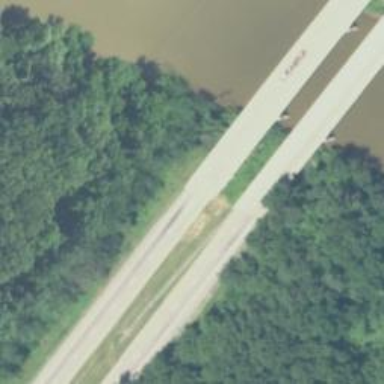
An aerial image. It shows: Bridge over trunk highway expressway.